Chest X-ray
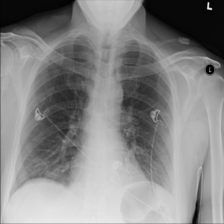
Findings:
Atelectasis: negative
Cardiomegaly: negative
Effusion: negative
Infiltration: negative
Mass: negative
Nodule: negative
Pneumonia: negative
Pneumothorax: negative
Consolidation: negative
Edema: negative
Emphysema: negative
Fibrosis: negative
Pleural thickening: negative
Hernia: negative